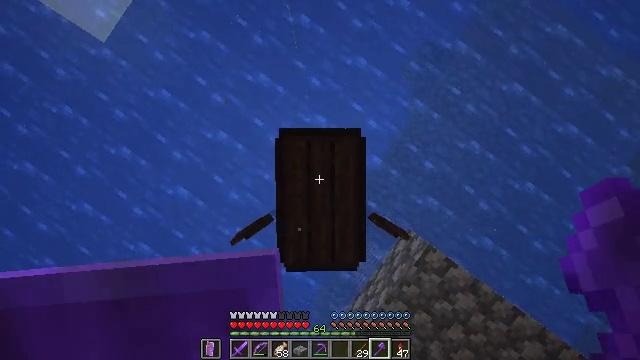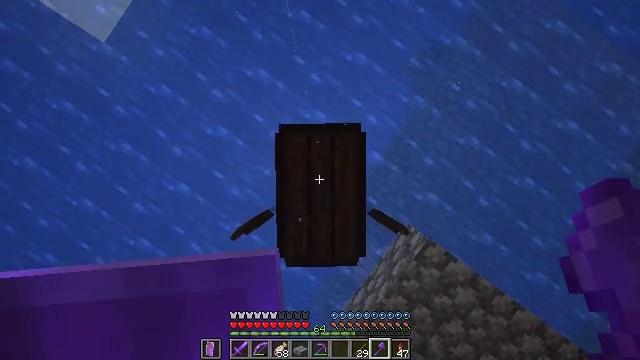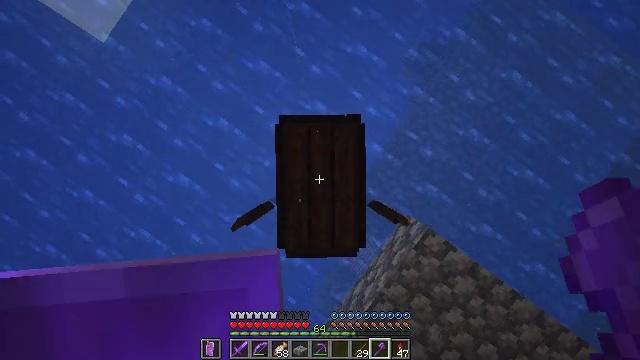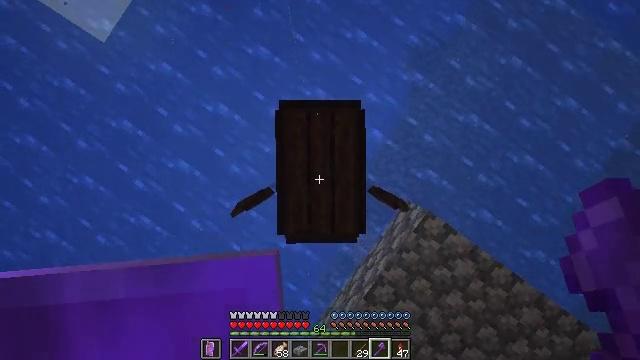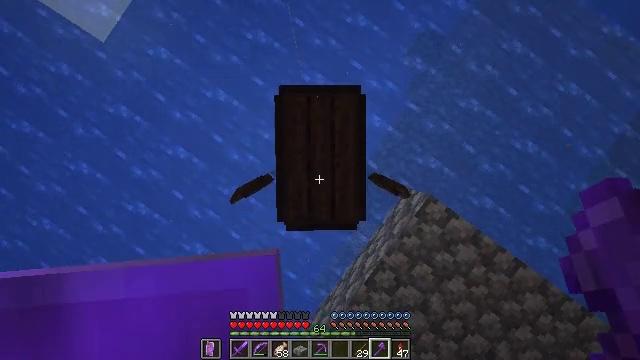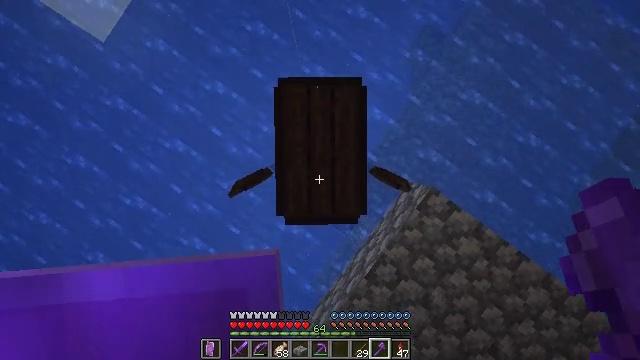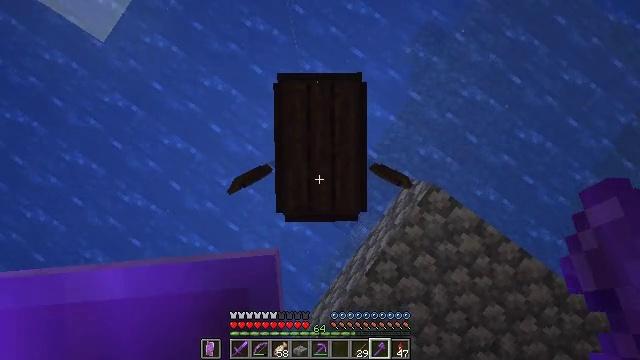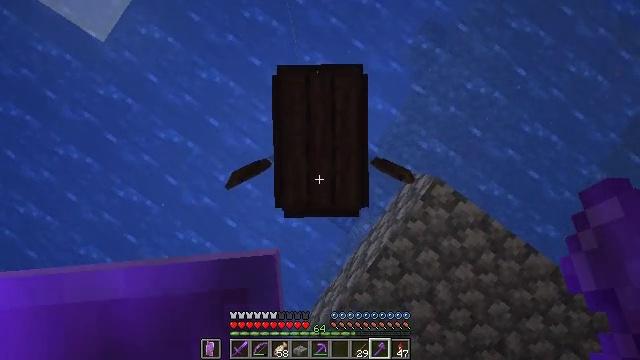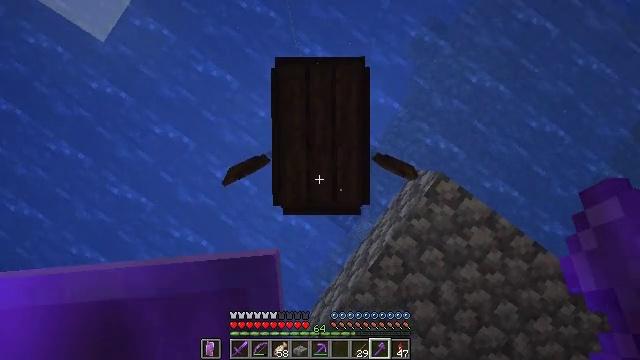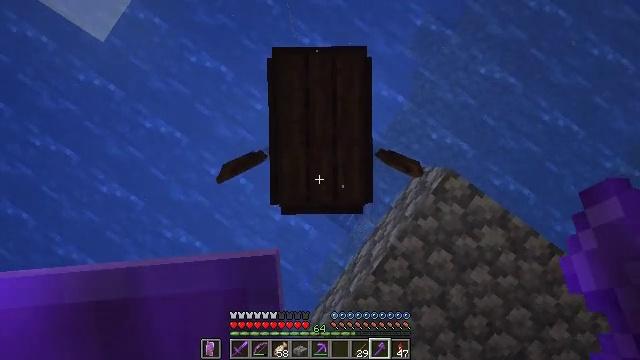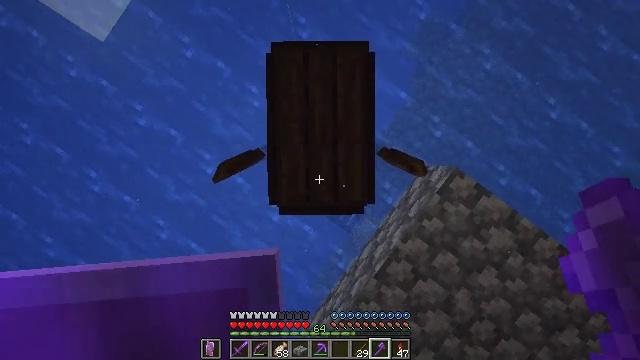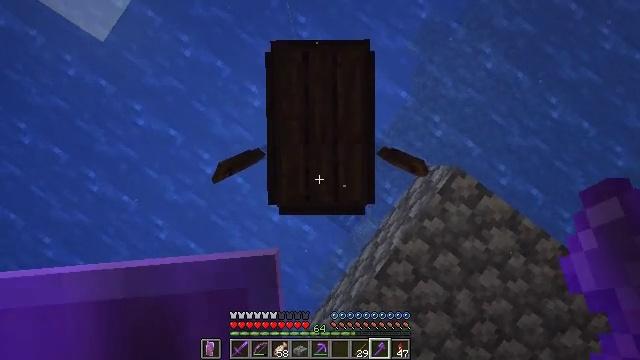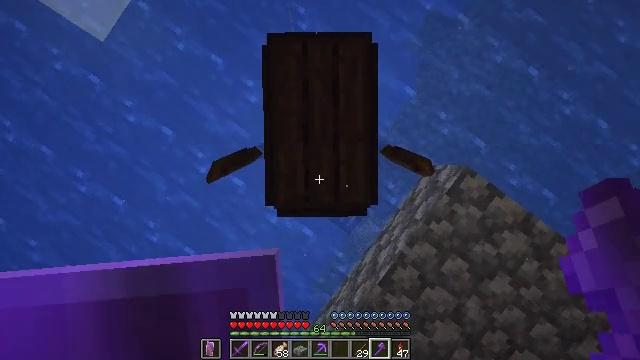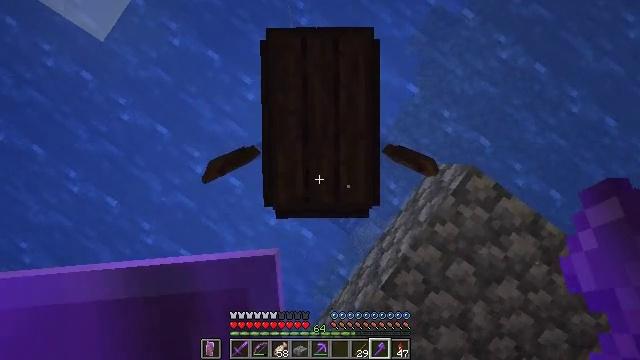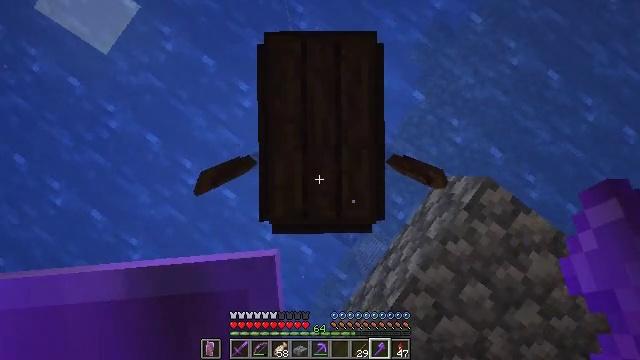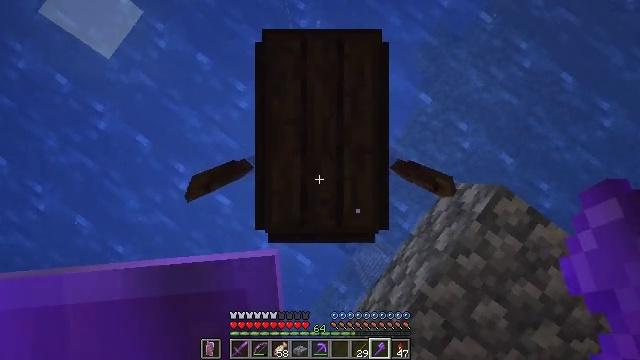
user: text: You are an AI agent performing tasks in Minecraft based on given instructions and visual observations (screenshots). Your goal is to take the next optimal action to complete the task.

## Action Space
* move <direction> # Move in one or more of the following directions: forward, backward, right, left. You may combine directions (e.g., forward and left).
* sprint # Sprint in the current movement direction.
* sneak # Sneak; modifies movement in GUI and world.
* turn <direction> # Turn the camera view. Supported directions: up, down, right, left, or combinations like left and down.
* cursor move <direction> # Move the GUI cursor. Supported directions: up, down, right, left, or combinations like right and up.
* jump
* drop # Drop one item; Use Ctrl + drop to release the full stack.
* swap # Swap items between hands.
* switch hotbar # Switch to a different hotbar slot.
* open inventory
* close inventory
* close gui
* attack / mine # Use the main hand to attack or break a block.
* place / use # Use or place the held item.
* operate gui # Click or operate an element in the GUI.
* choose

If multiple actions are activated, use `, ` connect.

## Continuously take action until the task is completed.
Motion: motion action
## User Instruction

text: Break the blast furnace block.
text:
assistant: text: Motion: move forward
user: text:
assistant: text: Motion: move forward
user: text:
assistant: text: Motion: move forward, jump
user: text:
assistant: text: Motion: move forward, jump
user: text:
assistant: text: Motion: jump
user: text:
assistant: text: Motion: jump
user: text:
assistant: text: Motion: jump
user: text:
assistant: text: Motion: jump
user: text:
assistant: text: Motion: jump
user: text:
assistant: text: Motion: jump
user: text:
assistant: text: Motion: jump
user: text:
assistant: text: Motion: jump
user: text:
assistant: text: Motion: jump
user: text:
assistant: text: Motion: turn up, jump
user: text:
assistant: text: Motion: turn up, jump
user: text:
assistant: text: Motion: turn up, jump
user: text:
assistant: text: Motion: turn up, jump
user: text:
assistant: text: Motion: jump
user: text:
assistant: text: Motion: jump
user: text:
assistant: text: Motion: use / place, jump
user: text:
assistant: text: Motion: use / place, jump
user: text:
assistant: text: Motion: use / place, jump
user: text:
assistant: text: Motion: use / place, jump
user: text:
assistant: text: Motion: jump
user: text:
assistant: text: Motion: jump
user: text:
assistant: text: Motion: jump
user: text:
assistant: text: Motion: jump
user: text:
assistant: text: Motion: jump
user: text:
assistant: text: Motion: no_op
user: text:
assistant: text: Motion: no_op